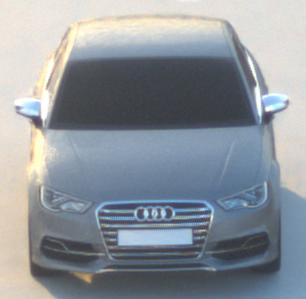
Make: Audi
Model: S3
Detailed model: 8V
Model produced from: 2013
Model produced until: 2020
Doors: 4
Color: gray
Road condition: dry road
Daytime: sunrise or sunset
Contrast: medium contrast